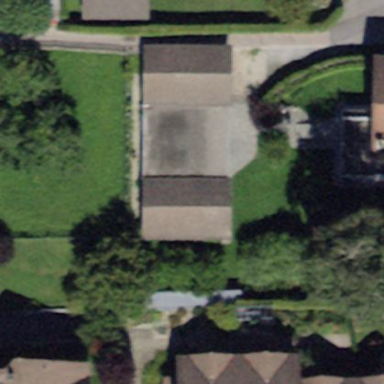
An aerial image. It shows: Group of garages.